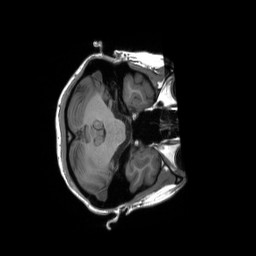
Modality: T1w
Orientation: axial
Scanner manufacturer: siemens
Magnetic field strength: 3 T
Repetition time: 2.3 s
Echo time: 0.00207 s